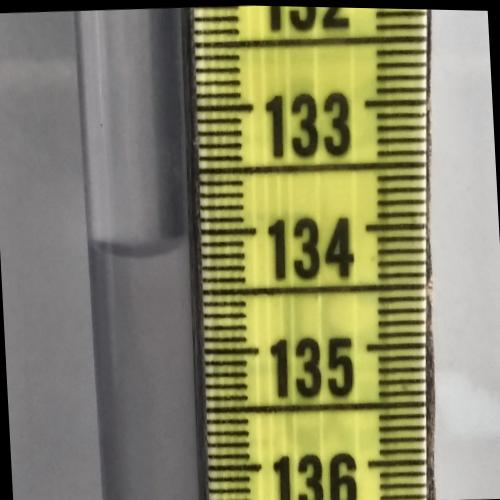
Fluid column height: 134.1 cm